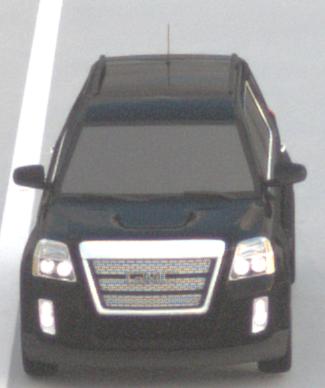
Make: GMC
Model: Terrain
Detailed model: Gen. 1
Model produced from: 2009
Model produced until: 2017
Doors: 5
Color: black
Road condition: dry road
Daytime: sunrise or sunset
Contrast: low contrast